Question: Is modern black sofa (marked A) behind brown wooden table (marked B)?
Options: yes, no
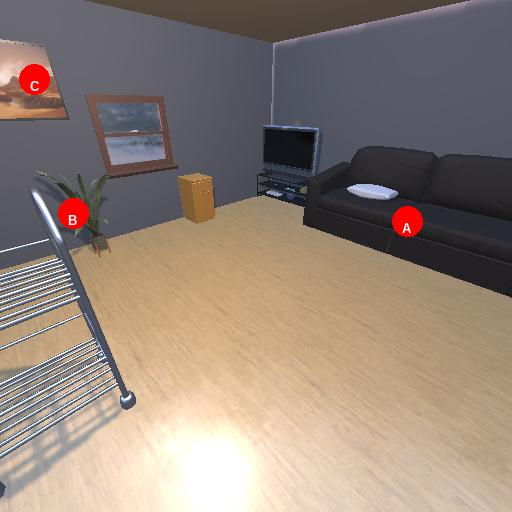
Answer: yes